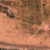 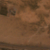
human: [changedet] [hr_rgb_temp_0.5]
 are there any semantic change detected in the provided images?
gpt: No change occurred in the area.